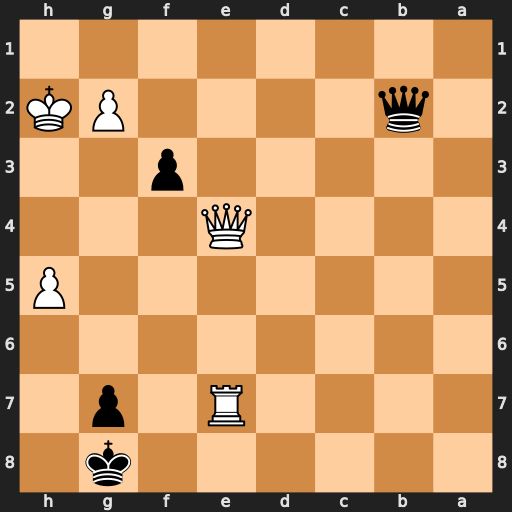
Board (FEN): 6k1/4R1p1/8/7P/4Q3/5p2/1q4PK/8
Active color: b
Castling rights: -
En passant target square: -
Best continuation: Qxg2#